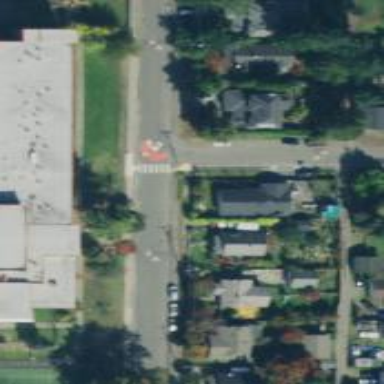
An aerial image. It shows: Marked crossing on the road.